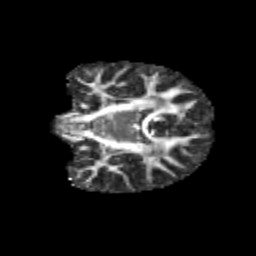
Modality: FA
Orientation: coronal
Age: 11
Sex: female
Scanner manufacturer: siemens
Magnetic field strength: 3 T
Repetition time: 3.8 s
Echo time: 0.07 s